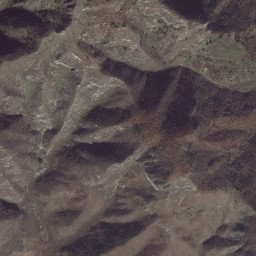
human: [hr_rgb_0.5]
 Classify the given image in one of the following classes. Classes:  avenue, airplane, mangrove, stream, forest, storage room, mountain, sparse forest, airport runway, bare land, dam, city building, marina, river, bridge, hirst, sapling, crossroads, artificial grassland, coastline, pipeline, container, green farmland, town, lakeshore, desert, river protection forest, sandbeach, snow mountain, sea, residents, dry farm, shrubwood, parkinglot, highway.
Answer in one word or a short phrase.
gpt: mountain